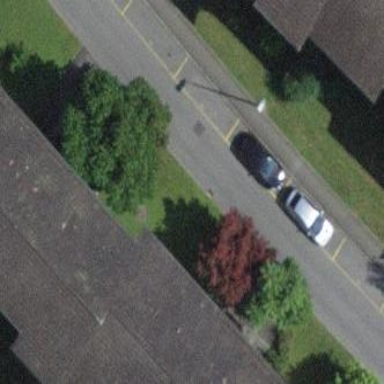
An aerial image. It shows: Parking lane.